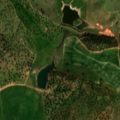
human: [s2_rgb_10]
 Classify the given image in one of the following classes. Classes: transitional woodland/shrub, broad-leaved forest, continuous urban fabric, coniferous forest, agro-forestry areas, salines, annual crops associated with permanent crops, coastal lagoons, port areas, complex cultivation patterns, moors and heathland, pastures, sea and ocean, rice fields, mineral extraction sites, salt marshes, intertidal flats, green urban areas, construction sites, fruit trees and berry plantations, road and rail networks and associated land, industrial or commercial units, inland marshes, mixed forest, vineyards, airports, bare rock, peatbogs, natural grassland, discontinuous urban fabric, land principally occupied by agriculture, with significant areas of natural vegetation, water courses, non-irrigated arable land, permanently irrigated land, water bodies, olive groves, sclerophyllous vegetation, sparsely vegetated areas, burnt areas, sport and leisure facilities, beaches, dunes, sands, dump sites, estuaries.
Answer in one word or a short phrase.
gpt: non-irrigated arable land, permanently irrigated land, pastures, agro-forestry areas, transitional woodland/shrub